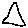
Label: triangle